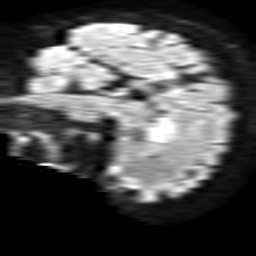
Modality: TRACE
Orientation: sagittal
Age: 45
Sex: female
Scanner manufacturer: philips
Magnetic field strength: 1.5 T
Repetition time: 3.403 s
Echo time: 0.06922 s